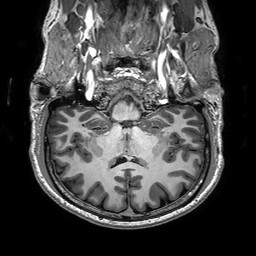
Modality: T1w
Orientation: sagittal
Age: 34
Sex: male
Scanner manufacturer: philips
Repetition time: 0.006442 s
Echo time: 0.00294 s